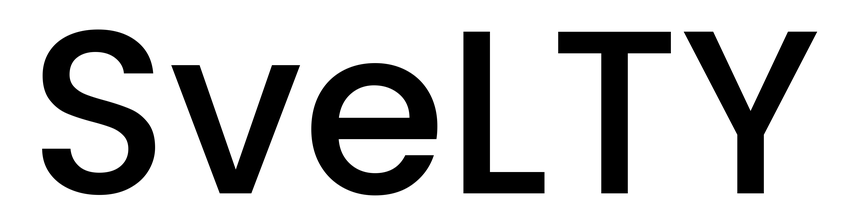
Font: Poppins-Medium